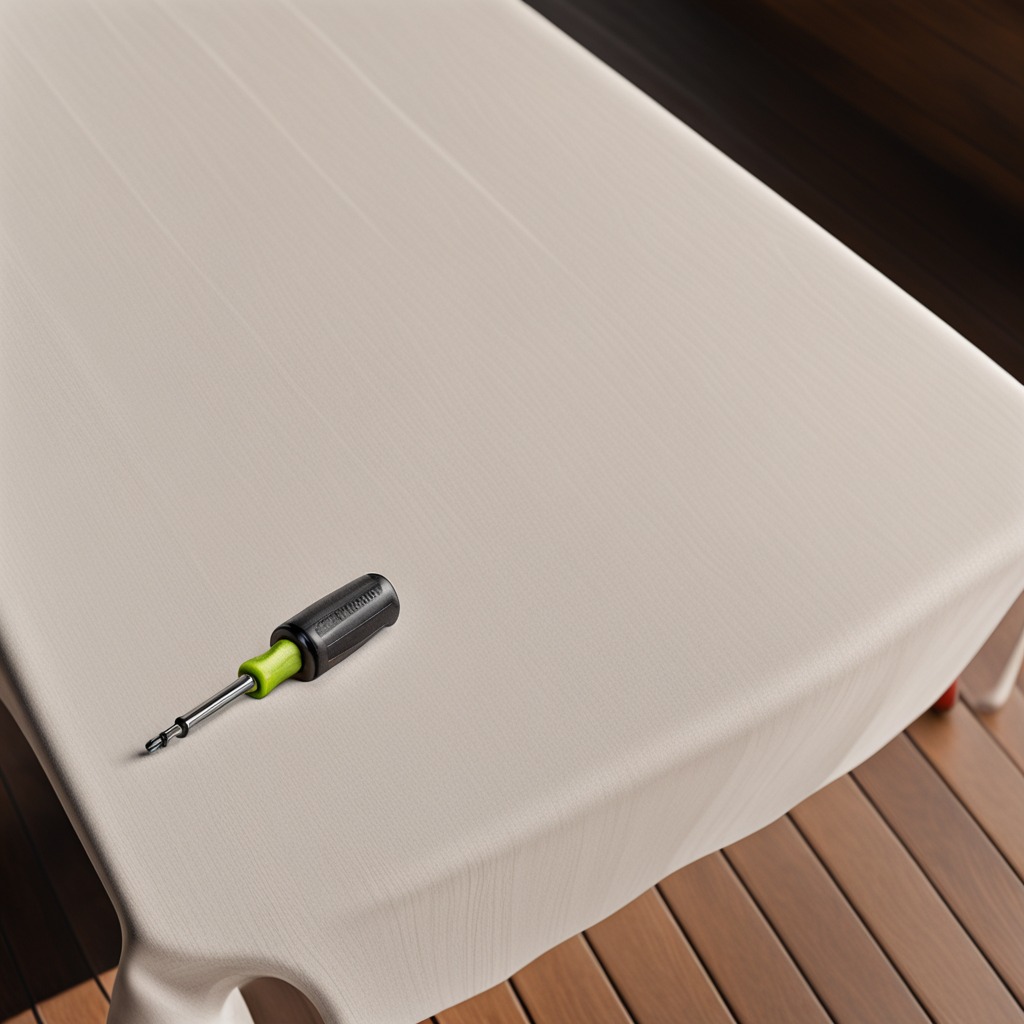
A screwdriver lies on a wooden table in an outdoor workshop during daytime bright natural light soft shadows worn but beneath the cloth